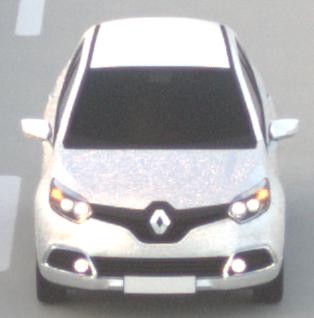
Make: Renault
Model: Captur ENERGY TCe 90
Detailed model: Captur (I)
Model produced from: 2013/06
Model produced until: 2015/05
Doors: 5
Color: white
Road condition: dry road
Daytime: sunrise or sunset
Contrast: low contrast